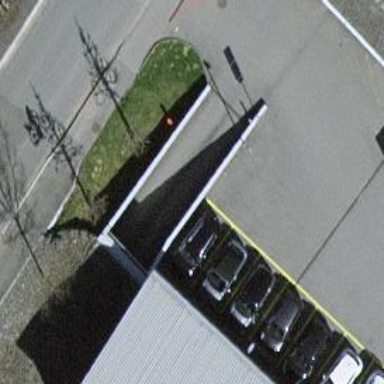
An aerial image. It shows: Parking entrance.